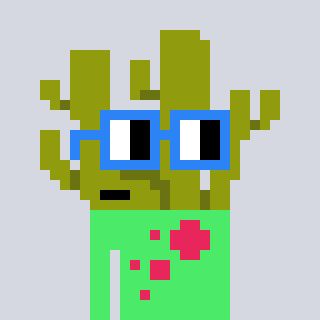
a pixel art character with square blue glasses, a cactus-shaped head and a teal-colored body on a cool background